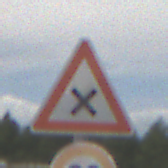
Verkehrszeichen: KreuzungOderEinmuendung
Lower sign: Geschwindigkeit20
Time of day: Midday
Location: Outdoor (Nature)
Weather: PartlyCloudy
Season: NotSpecified
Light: Natural